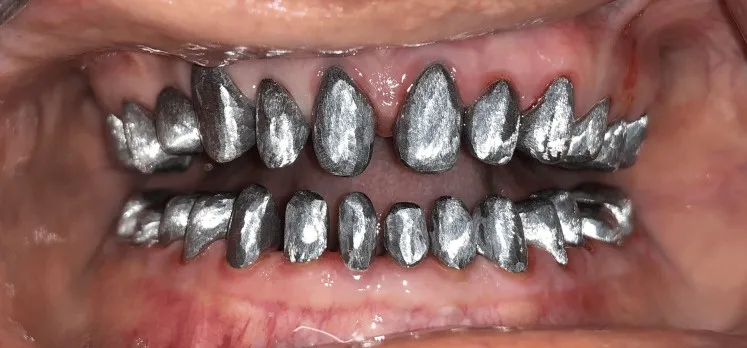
Metal copings try in.
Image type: medical_photograph (oral_photograph)